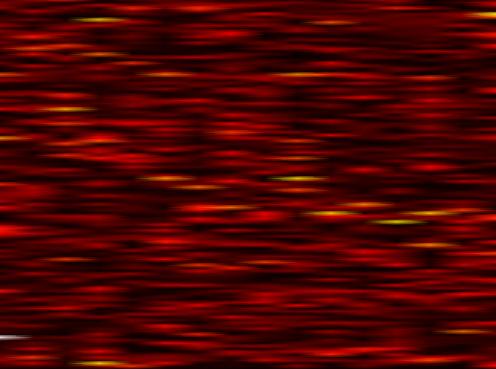
Label: WOLA